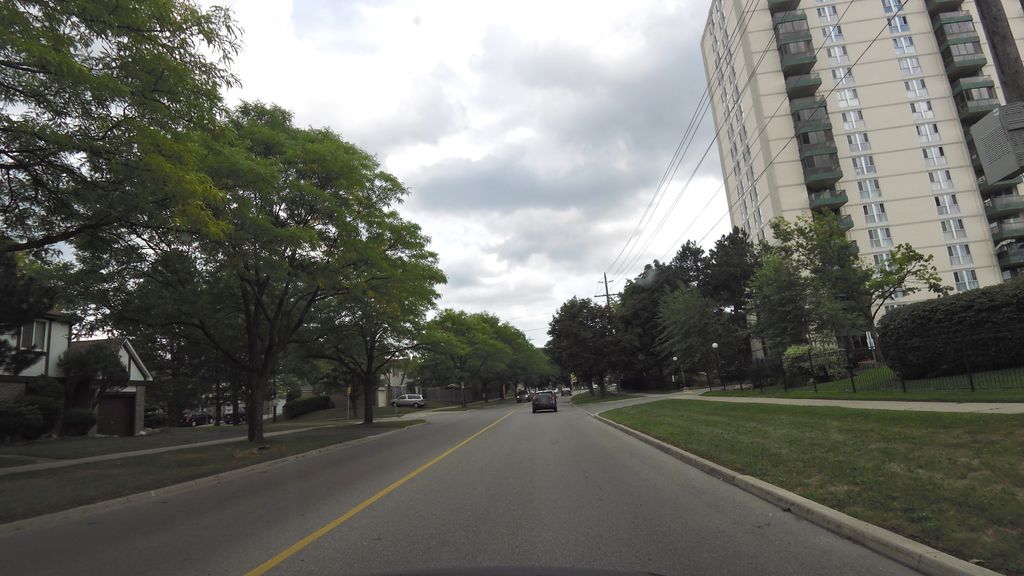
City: toronto